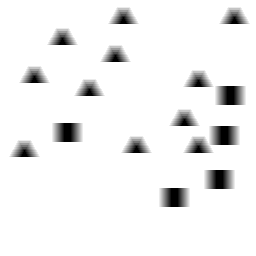
Squares: 5
Triangles: 11
Stars: 0
Total shapes: 16